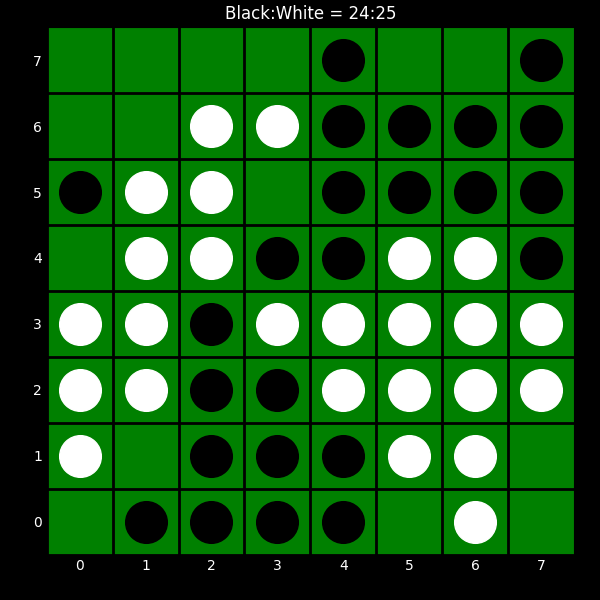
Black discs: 24
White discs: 25